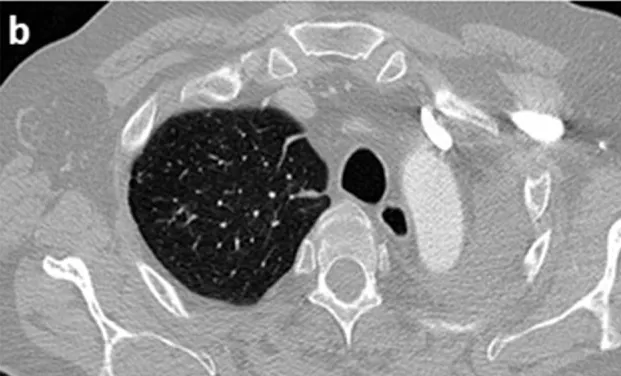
Follow-up of right lung disease before and after immunotherapy. (b) Complete lung response during nivolumab treatment.
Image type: radiology (ct)